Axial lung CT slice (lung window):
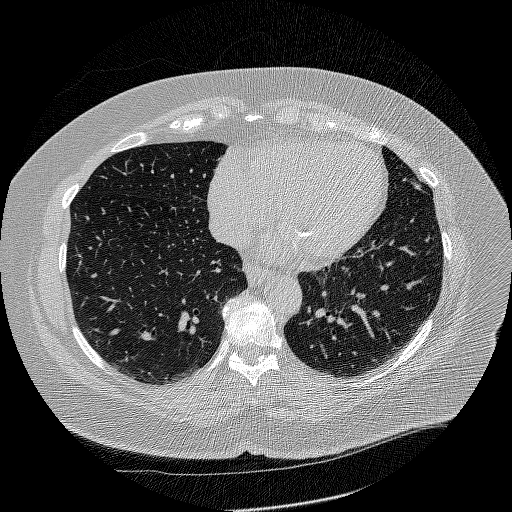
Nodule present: no